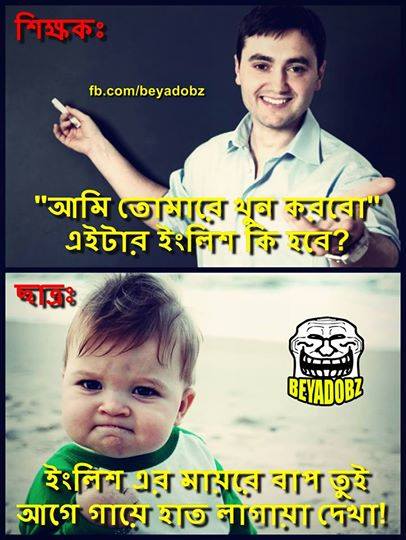
Caption: শিক্ষকঃ "আমি তোমারে খুন করবো" এইটার ইংলিশ কি হবে?  ছাত্রঃ ইংলিশ এর মায়ের বাপ তুই আগে গায়ে হাত লাগায়ে দেখা
Label: non-hate